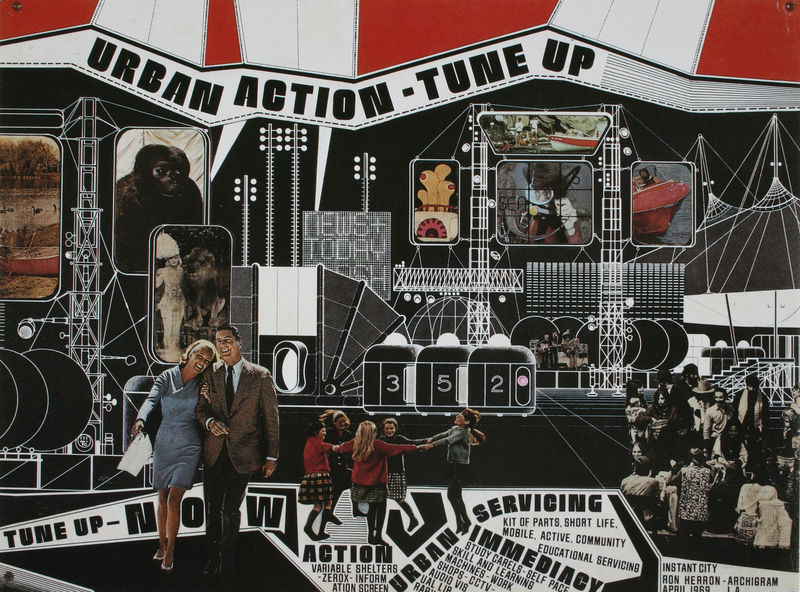
Titel: Urbane Aktions- und Kommunikationsräume
Künstler: Archigram
Schlagwörter: menschen, weiss, rot, paar, kinder, schrift, fotos, zahlen, collage, plakat, zelt, markise, zeltdach, maschinen, wandgestaltung